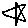
Label: star